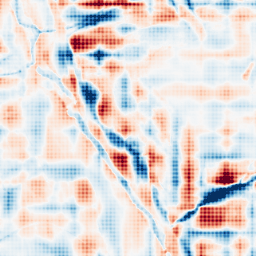
Category: wavelet
Decomposition family: wavelet_reverse_biorthogonal
Decomposition parameters: wavelet: rbio2.4
level: 5
Upsampling method: sinc_hamming
Upsampling parameters: scale: 8
kernel_size: 8
Upsampling scale: 8